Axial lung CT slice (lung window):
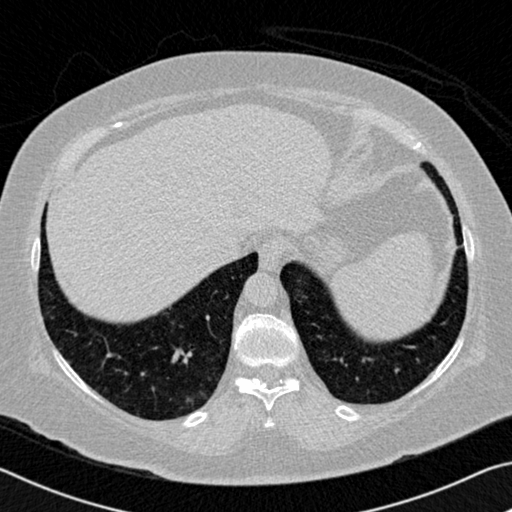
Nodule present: no